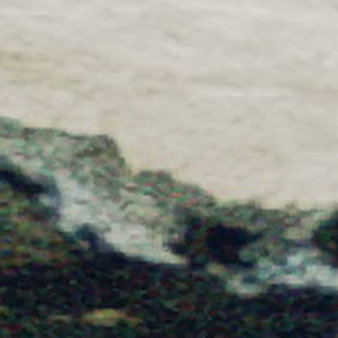
Label: other